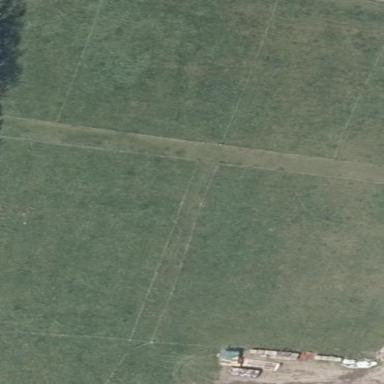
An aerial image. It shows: Area covered with grass.